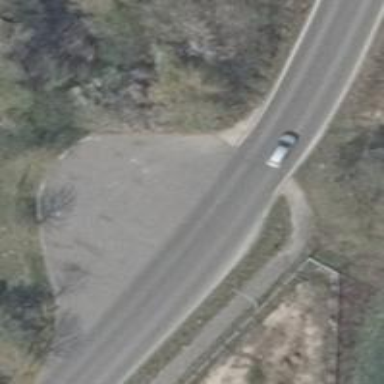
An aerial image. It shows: Turning circle on the road.